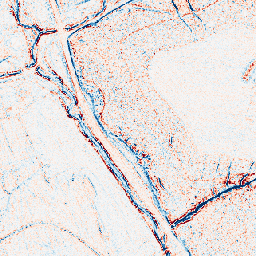
Category: edge_preserving
Decomposition family: bilateral
Decomposition parameters: d: 5
sigma_color: 75
sigma_space: 75
Upsampling method: area
Upsampling parameters: scale: 8
Upsampling scale: 8